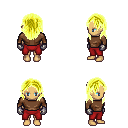
a pixel art fantasy rpg character, female body template, human, tanned skin, brown long-sleeve shirt, red pants, gold long hairstyle, metal gloves, four views (front, back, left, right), 2x2 character sprite sheet, small pixel art, hard edges, no anti-aliasing